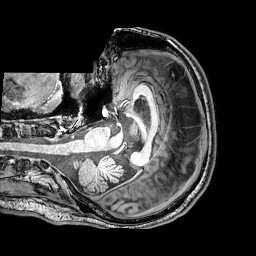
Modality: T1w
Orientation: axial
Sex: male
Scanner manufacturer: philips
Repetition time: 0.008257 s
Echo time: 0.00379 s